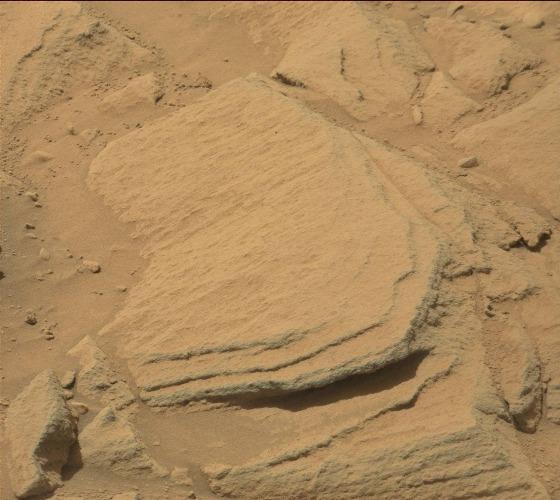
Terrain classes present: Bedrock, Gravel / Sand / Soil